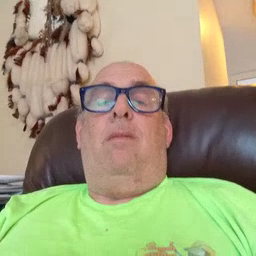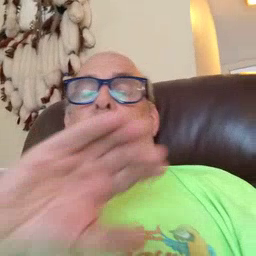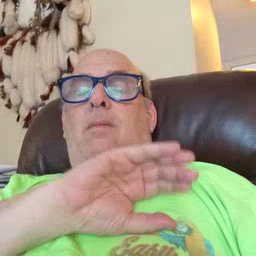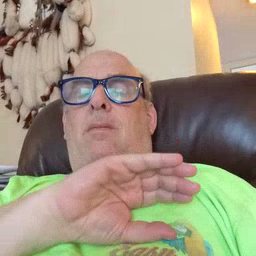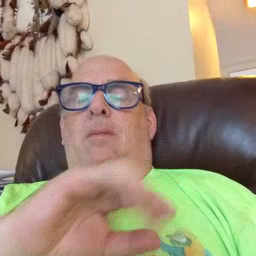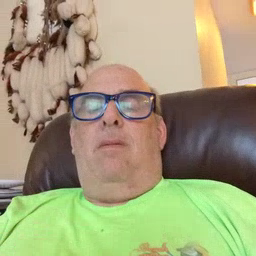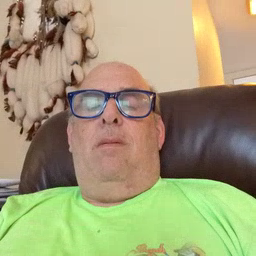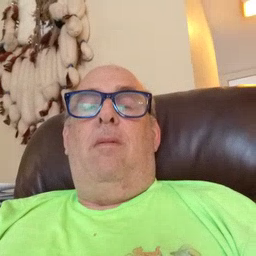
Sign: police